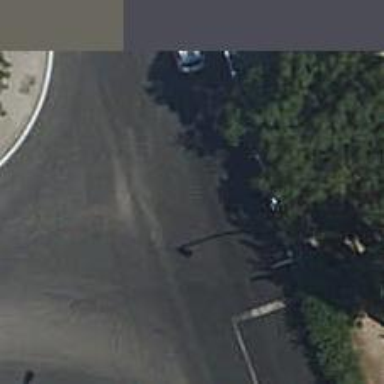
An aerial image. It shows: Road with traffic signals.